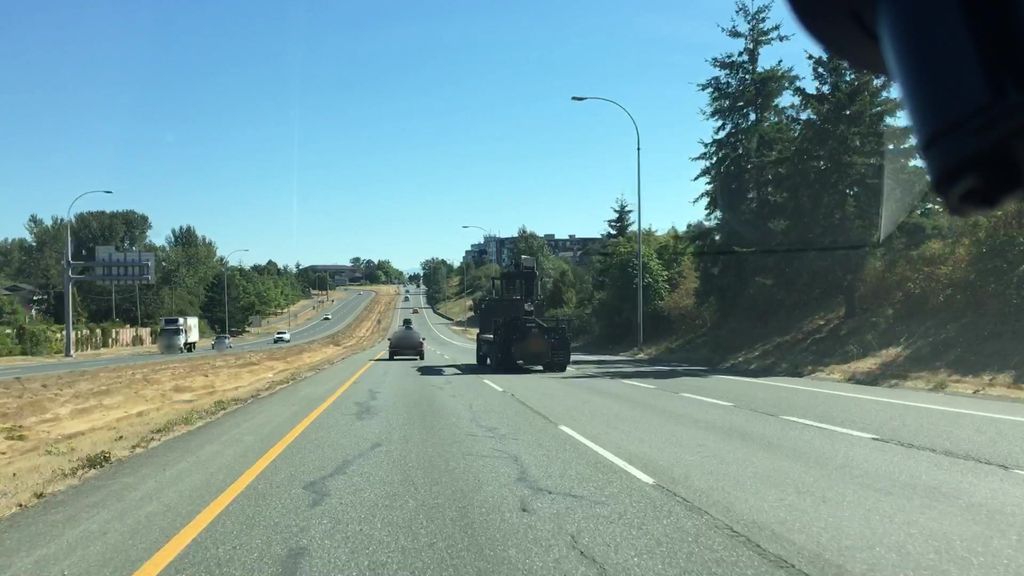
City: victoria